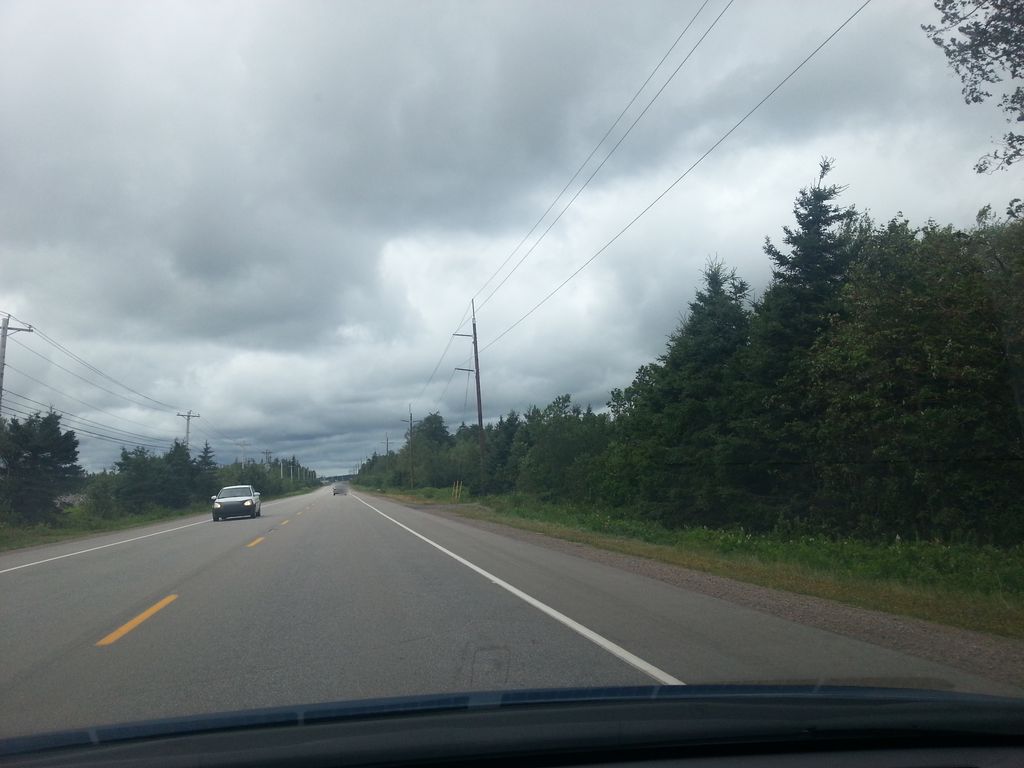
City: charlottetown